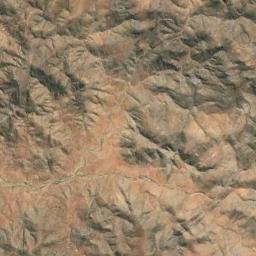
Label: mountain